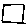
Label: square